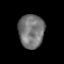
Tissue: prostate
Cell type: T cells
Senescence score: 0.7582
Nuclear area (px): 845
Mean DAPI intensity: 118.049